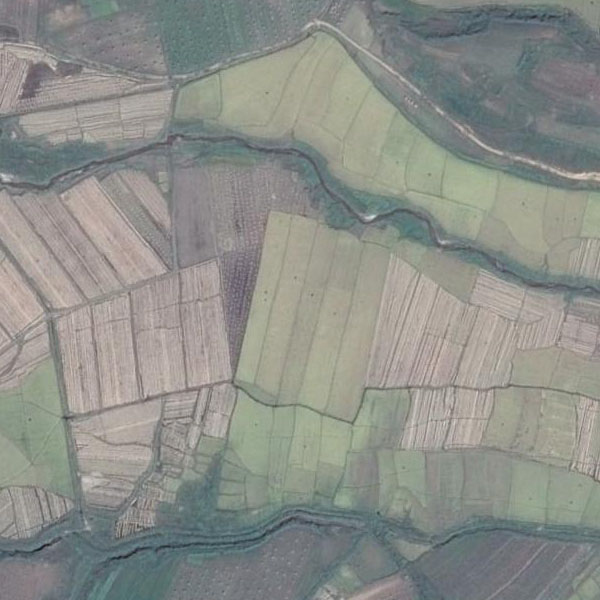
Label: Farmland